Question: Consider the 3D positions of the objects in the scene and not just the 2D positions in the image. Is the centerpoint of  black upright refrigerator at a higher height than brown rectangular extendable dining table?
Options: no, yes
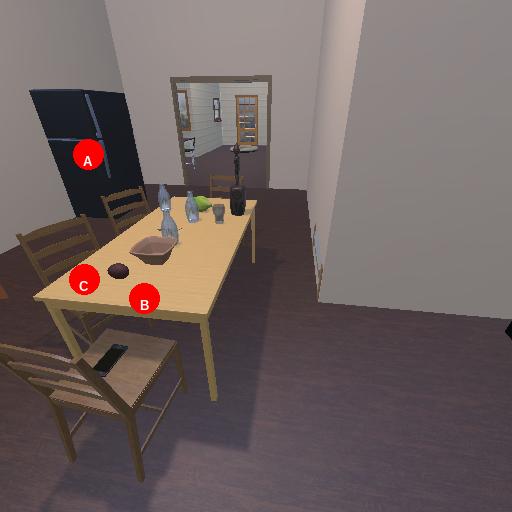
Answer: no